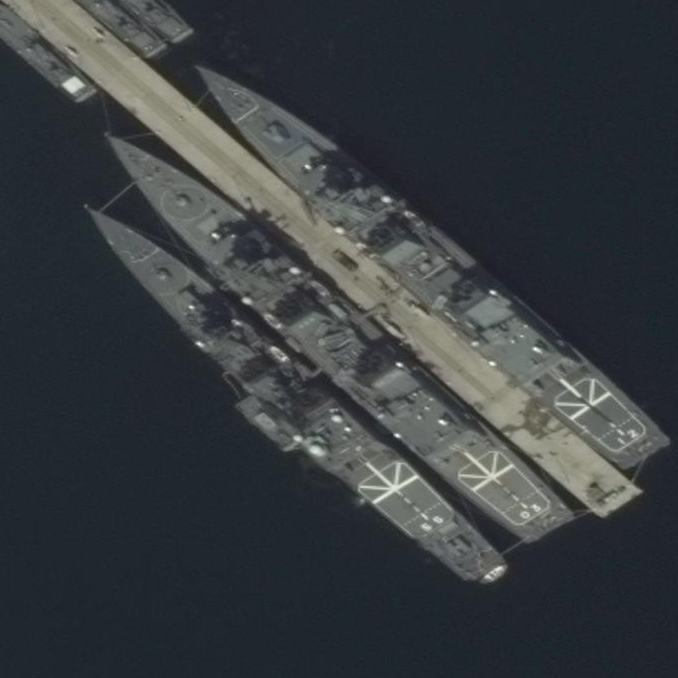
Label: cruiser